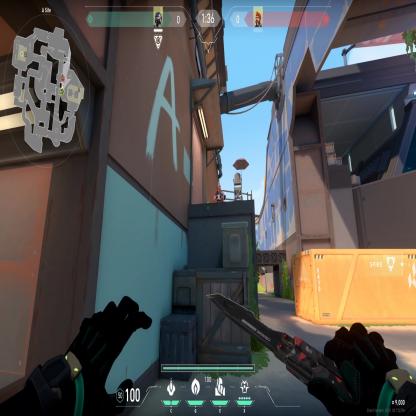
Label: enemy